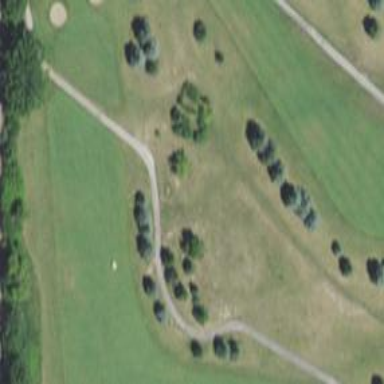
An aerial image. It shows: Golf fairway in the image.